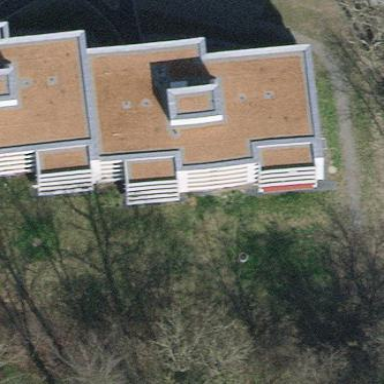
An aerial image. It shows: Image showing building with apartments.